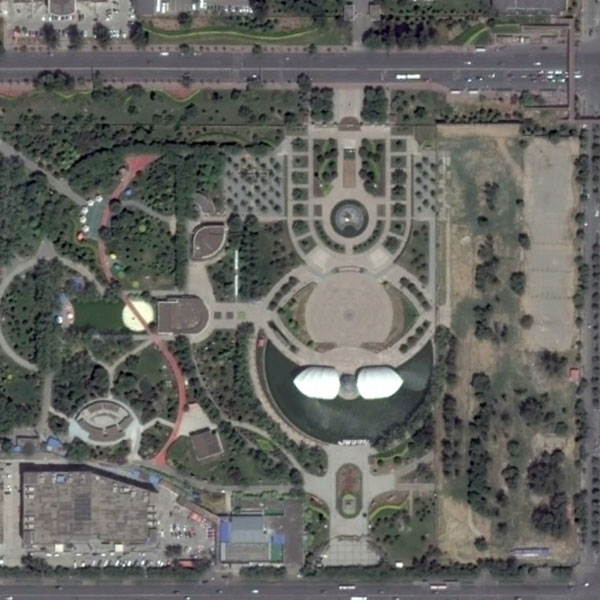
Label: Park